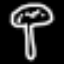
Label: mushroom